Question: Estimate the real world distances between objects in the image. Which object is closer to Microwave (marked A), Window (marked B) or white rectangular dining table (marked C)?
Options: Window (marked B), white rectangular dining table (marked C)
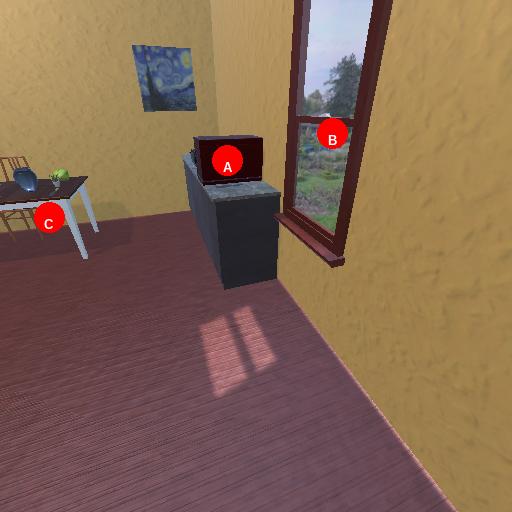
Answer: Window (marked B)